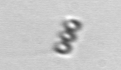
Label: Chaetoceros